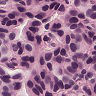
Metastatic tissue present: yes